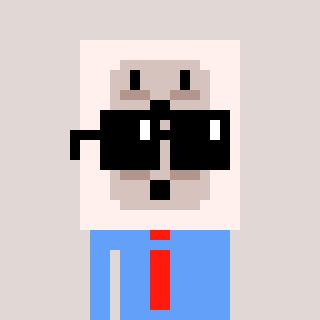
a pixel art character with square black sunglasses, a outlet-shaped head and a blue-colored body on a warm background